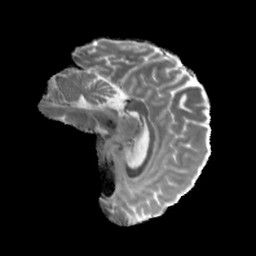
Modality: MD
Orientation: sagittal
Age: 26
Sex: female
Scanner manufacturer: siemens
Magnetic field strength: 6.98 T
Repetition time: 7.776 s
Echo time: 0.076 s